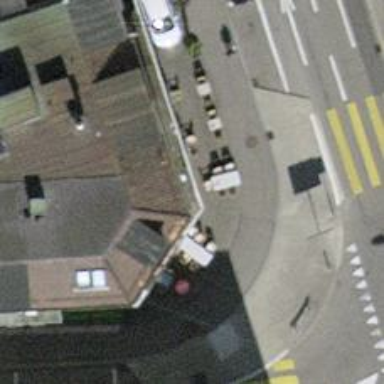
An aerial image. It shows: Cafe.